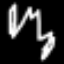
Label: squiggle